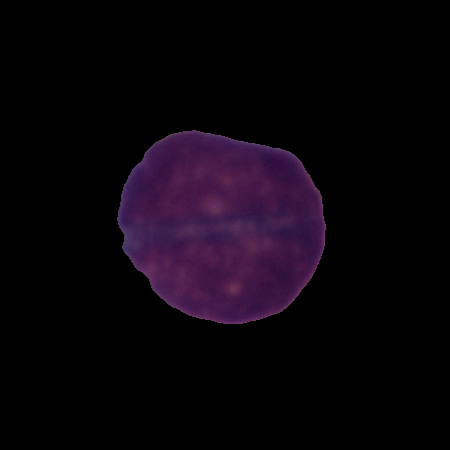
Label: cancer